Question: In below kmeans analysis I am assigning a 1 or 0 to indicate if word is associated with a user :
'''
cells = c(1,1,1,0,1,0,1,0,1,0,1,0,1,0,1,0,1,0,1,0,0,1,1,1,1,1,1)
rnames = c("a1","a2","a3","a4","a5","a6","a7","a8","a9")
cnames = c("google","so","test")
x <- matrix(cells, nrow=9, ncol=3, byrow=TRUE, dimnames=list(rnames, cnames))
# run K-Means
km <- kmeans(x, 3, 15)
# print components of km
print(km)
# plot clusters
plot(x, col = km$cluster)
# plot centers
points(km$centers, col = 1:2, pch = 8)
'''
This is the graph :

Why do I not receive multiple points around each cluster ? What is this graph indicating. I would like to suggest a word to a user depending on if another use has the same word configured.
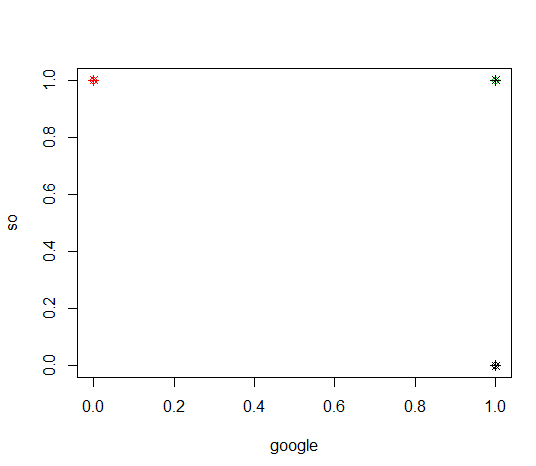
Answer: You don't see multiple points because your data are discrete, categorical observations. K-means is really only suitable for grouping continuous observations. Your data can only appear on three points on the plot you've shown and three points don't make a nice "cloud" of data.
This suggests to me that k-means is probably not appropriate for your specific problem.
Incidentally, when I run the code above, I get the plot below, which is different from the one you've shown us. Perhaps this is more like what you are expecting? The green green data point belongs to (is "around") the upper-right cluster centre indicated by a black asterisk.